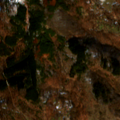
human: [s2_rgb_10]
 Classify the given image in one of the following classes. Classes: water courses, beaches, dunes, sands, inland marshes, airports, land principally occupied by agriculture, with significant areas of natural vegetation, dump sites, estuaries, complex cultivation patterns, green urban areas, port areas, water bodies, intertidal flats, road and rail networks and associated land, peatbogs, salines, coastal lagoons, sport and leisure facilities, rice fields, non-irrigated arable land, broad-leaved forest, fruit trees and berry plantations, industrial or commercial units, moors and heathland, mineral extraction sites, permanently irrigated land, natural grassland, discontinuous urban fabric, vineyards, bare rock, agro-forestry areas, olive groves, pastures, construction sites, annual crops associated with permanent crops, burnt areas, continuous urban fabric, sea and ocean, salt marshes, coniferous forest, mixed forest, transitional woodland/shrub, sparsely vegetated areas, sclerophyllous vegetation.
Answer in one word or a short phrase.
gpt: land principally occupied by agriculture, with significant areas of natural vegetation, broad-leaved forest, mixed forest, natural grassland, transitional woodland/shrub